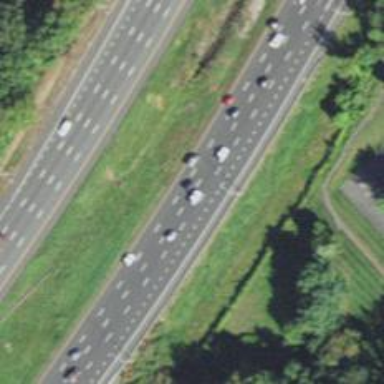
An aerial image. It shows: Motorway junction.